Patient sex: F
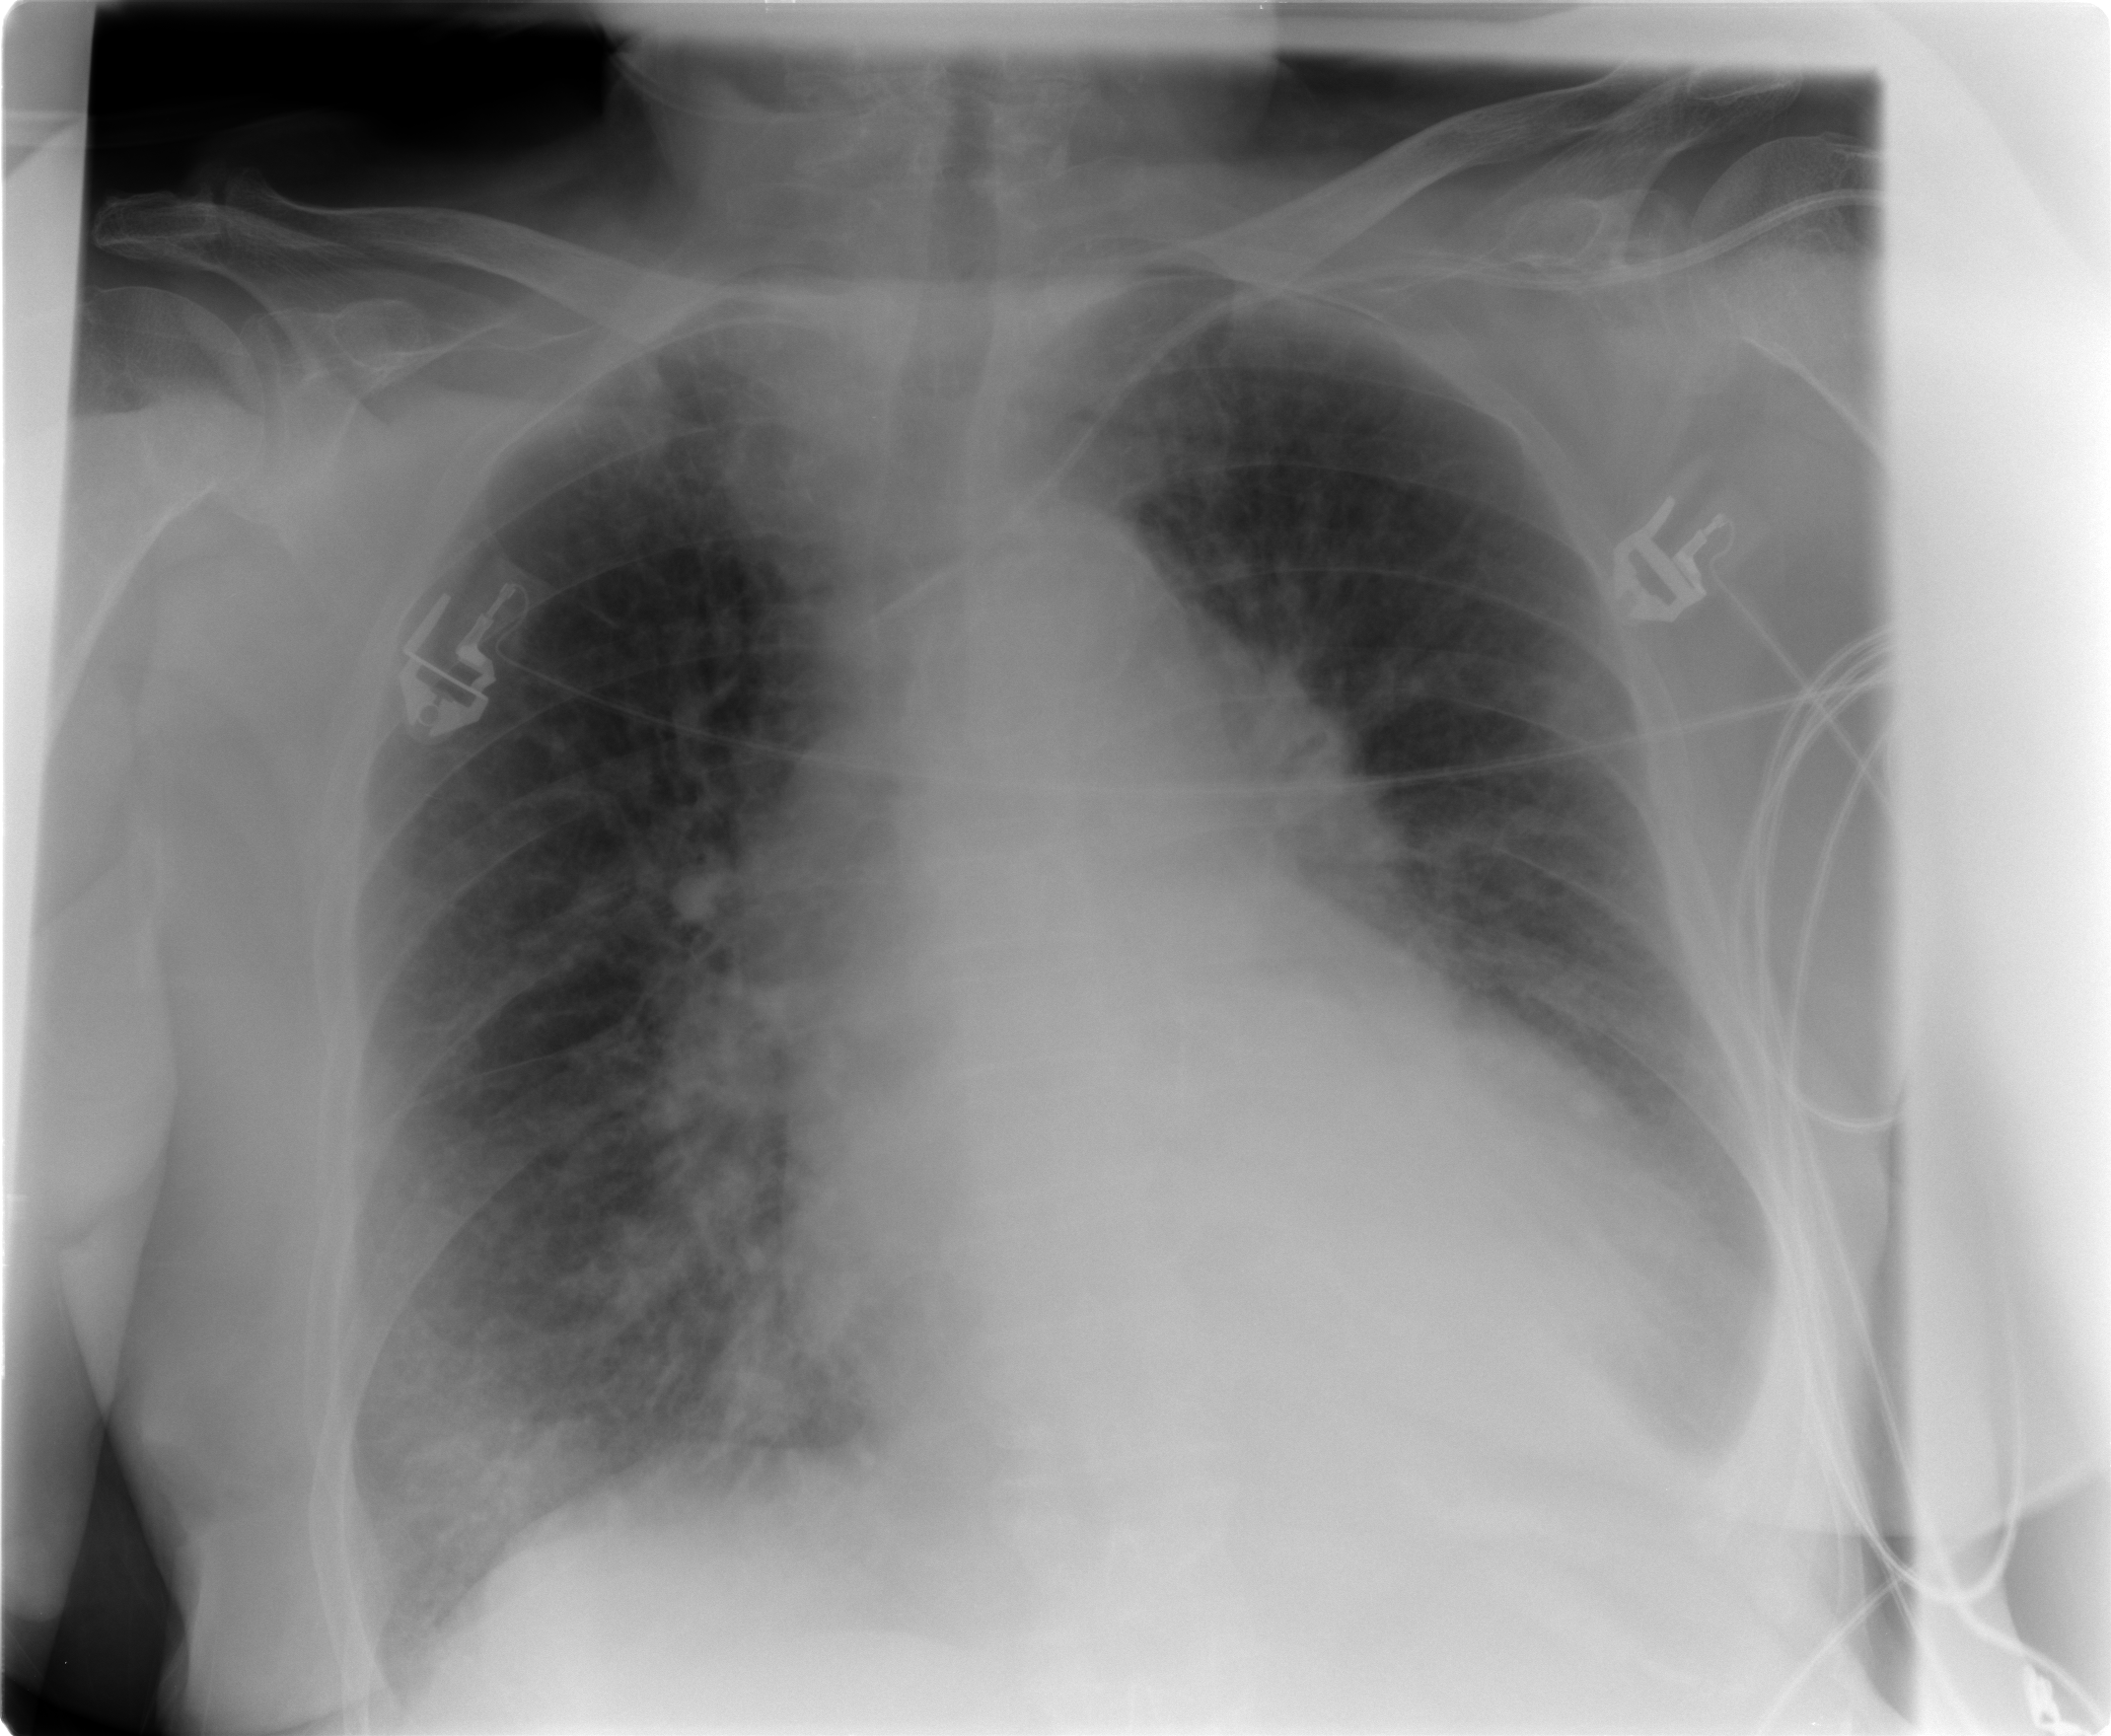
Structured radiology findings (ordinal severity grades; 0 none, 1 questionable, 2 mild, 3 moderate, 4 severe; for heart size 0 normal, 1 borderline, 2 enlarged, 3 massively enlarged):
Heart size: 3
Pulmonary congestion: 2
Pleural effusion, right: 0
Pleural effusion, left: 2
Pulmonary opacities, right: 3
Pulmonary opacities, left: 2
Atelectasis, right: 2
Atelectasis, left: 2